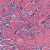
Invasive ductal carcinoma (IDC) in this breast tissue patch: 1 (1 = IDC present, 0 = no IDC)